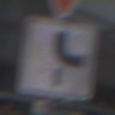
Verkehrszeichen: VerlaufVorfahrtsstrasse10
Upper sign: VorfahrtGewaehren
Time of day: MorningAfternoon
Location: Outdoor (Urban)
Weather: Overcast
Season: NotSpecified
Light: Natural